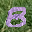
Label: 8